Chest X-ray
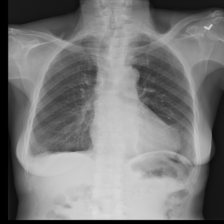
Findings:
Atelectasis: positive
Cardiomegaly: positive
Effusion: negative
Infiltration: negative
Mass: negative
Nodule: negative
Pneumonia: negative
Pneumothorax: negative
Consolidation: negative
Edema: negative
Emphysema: negative
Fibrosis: negative
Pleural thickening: negative
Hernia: negative